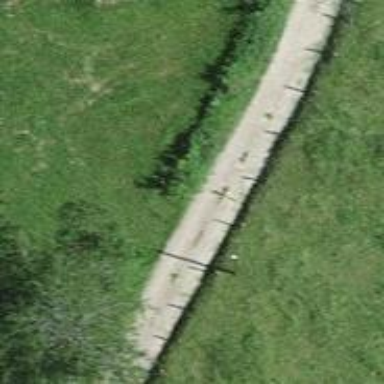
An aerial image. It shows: Concrete service road.